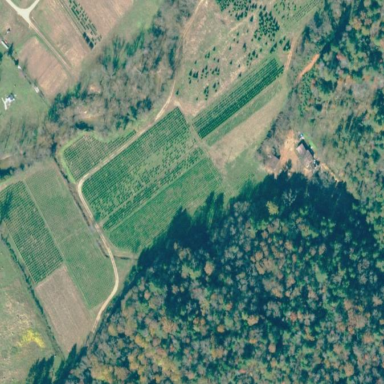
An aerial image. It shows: Plant nursery specializing in trees.